Current action and preconditions to check: trajectory_clear

Your task: For each precondition in the list above, predict whether it will hold at this action.

Consider the current scene as observed from the mobile robot's camera, and analyze the predicted future states of all dynamic agents (e.g., people, animals, vehicles, or any moving entities) within the NEXT SECOND.

IMPORTANT: Only answer "very likely" if you are absolutely certain—based on strong, clear evidence—that a dynamic agent will violate the precondition in the predicted future state. Do NOT answer "very likely" for unlikely, ambiguous, or low-probability risks.

Ask yourself for each precondition: Is there a high probability, with clear and convincing evidence, that the predicted future states of any dynamic agent will interfere with the predicted future state of the currently executing action within the NEXT SECOND, causing that precondition to fail?

Assess the risk level based on these predictions. Use "likely" or "very likely" if motions create a clear risk of interference.

Use "neutral" or "improbable" if agents are nearby but their predicted paths are clearly diverging or non-conflicting.

Failure Risk Categories: "very improbable", "improbable", "neutral", "likely", "very likely"

Answer Format: Output ONLY the probability_of_failure value from these categories: "very improbable", "improbable", "neutral", "likely", "very likely"

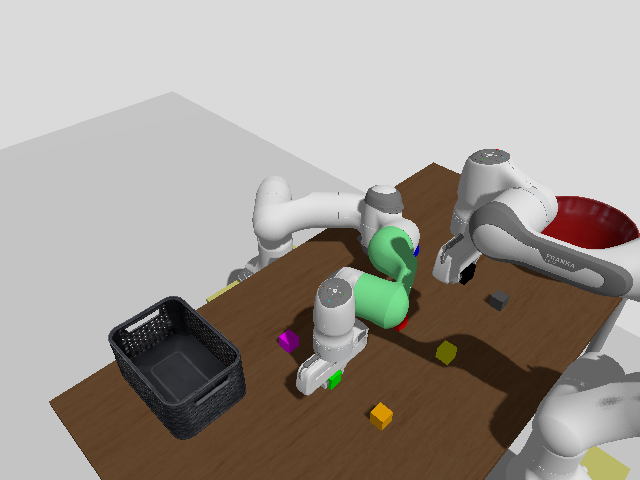

Answer: improbable